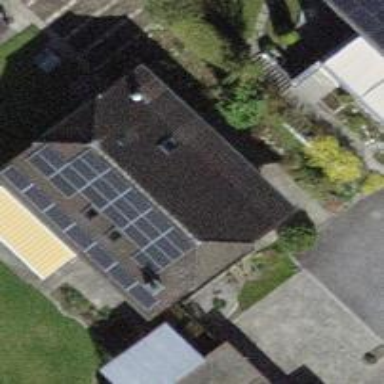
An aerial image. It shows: Solar photovoltaic panel generator.